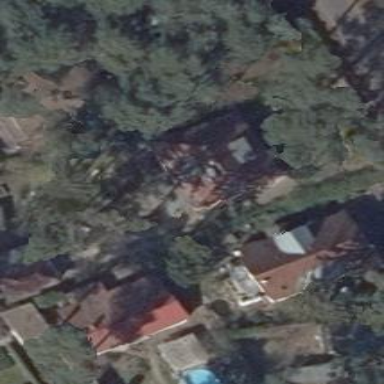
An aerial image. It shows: Detached building with hipped roof.